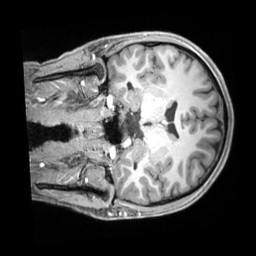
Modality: T1w
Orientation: coronal
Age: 23
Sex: male
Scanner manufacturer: siemens
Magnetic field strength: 3 T
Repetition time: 2.2 s
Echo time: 0.00218 s